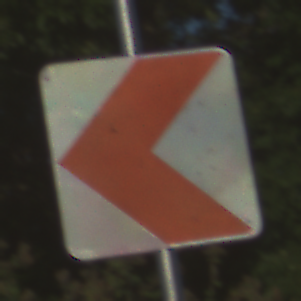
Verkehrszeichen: RichtungstafelnInKurvenKleinRechts
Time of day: MorningAfternoon
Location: Outdoor (RoadRail)
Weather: Clear
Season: NotSpecified
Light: Natural